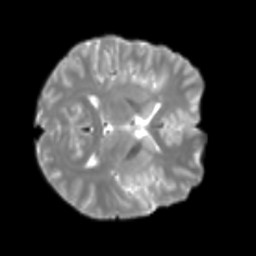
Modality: T2w
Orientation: axial
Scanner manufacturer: siemens
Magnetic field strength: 3 T
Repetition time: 4 s
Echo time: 0.0594 s